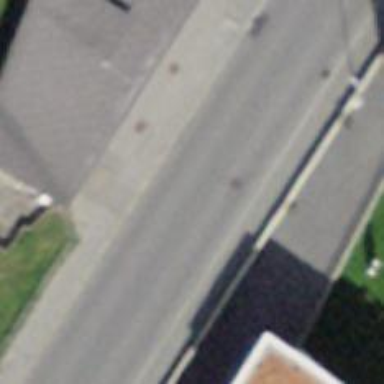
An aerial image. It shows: Left sidewalk along asphalt tertiary road.